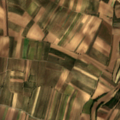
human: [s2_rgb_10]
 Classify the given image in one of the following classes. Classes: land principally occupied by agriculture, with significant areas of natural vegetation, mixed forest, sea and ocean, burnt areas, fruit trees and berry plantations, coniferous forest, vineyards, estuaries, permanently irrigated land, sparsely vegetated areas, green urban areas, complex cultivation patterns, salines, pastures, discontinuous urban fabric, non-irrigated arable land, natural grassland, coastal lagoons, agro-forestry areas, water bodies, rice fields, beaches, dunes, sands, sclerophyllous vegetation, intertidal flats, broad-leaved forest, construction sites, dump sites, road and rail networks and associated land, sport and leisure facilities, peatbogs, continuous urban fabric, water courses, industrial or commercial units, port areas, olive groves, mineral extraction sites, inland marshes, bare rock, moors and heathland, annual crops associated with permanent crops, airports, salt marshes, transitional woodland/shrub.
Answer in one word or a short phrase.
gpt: construction sites, non-irrigated arable land, vineyards, complex cultivation patterns